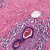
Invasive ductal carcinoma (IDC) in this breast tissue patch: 0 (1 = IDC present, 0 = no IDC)